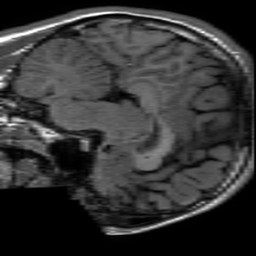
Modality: inplaneT1
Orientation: sagittal
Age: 19
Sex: male
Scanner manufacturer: ge
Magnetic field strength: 3 T
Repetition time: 2.297 s
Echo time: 0.02273 s